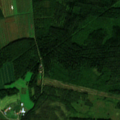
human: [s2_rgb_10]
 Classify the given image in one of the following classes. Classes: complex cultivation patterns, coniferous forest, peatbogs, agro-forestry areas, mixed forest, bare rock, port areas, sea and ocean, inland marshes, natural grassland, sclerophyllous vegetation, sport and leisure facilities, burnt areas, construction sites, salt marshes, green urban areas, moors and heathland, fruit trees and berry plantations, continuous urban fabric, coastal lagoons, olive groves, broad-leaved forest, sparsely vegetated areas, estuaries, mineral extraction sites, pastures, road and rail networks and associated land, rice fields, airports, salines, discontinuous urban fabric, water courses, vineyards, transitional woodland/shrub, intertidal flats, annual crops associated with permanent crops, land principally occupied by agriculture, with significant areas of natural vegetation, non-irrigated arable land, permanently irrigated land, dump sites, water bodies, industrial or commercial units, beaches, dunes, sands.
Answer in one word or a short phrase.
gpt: non-irrigated arable land, land principally occupied by agriculture, with significant areas of natural vegetation, mixed forest, transitional woodland/shrub